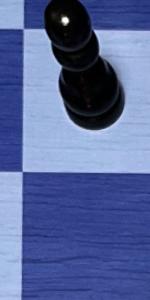
Label: Empty